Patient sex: M
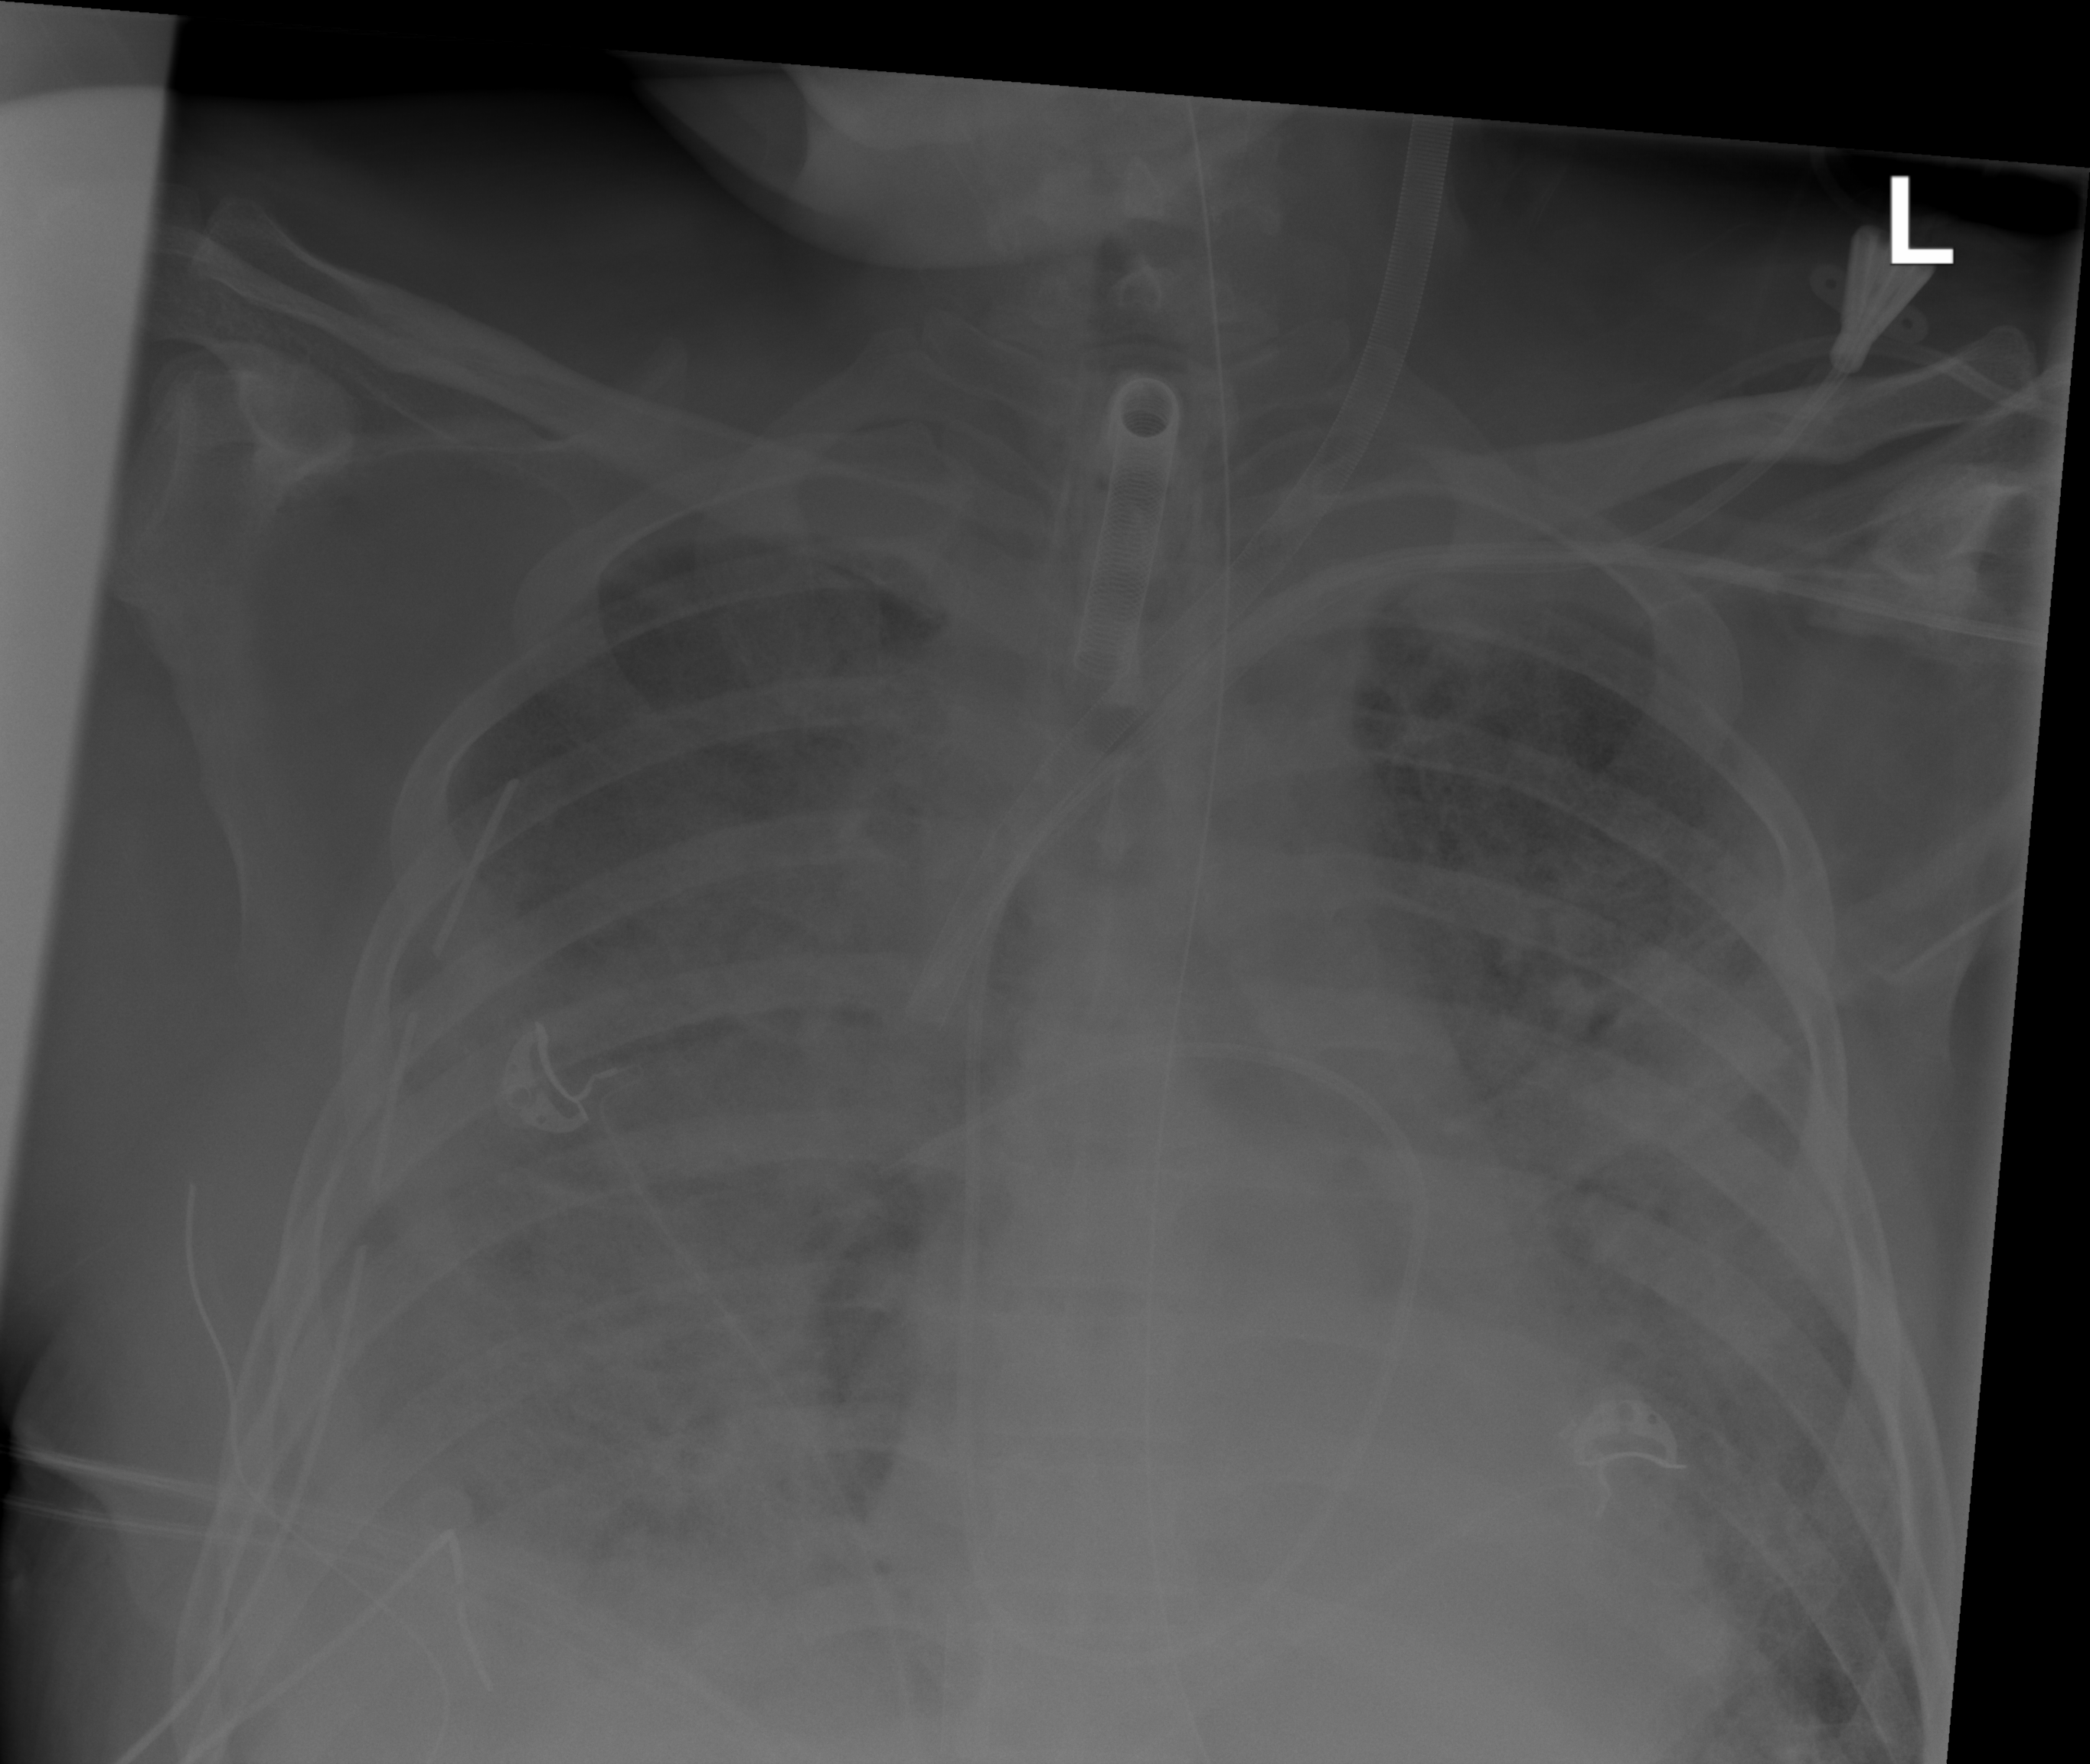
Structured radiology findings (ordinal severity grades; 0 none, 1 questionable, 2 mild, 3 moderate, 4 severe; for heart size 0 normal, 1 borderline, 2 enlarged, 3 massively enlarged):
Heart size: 1
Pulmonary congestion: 3
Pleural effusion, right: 2
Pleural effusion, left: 2
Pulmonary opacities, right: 4
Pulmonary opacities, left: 4
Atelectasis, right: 4
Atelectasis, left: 3